Question: I use <URL>:

I use Toolbar as Actionbar, and I have no idea how to get this button. Usually to toggle drawer I use this:
'''
@Override
public boolean onOptionsItemSelected(MenuItem item) {
if (item.getItemId() == android.R.id.home) {
toggleDrawer(Gravity.START);
}
}
'''
But when I use Device Monitor to make snapshot of the screen, there's no view with id "home".
Any suggestions?
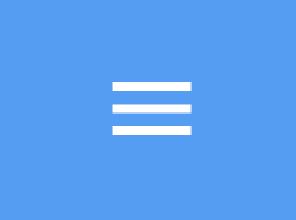
Answer: That is what's called the navigation button, and it's actually an 'ImageButton' nested inside the 'Toolbar'. Unfortunately, there is no public method or field by which to get reference to it, so we have to go roundabout.
There are several different approaches to this, of varying degrees of effectiveness and prudence. Take your pick.
### Navigation OnClickListener
If this hadn't occurred to you yet, I would point out the that 'View' parameter in the navigation 'OnClickListener''s method will be the navigation button itself. If you're setting that listener yourself, and you don't actually need access to the button until the user clicks it, there's nothing special you need to do, really.
- '''
toolbar.setNavigationOnClickListener(v -> {
ImageButton navigationButton = (ImageButton) v;
...
});
'''
- '''
toolbar.setNavigationOnClickListener {
val navigationButton = it as ImageButton
...
}
'''
### Iterative
If you have control over it and are able to set the toggle first thing, then directly afterward the navigation button should be the first (and possibly only) 'ImageButton' child of the 'Toolbar'. If you're confident that it is, then this is probably the most straightforward of the remaining methods.
- '''
static ImageButton getNavigationButton(Toolbar toolbar) {
for (int i = 0; i < toolbar.getChildCount(); ++i) {
final View child = toolbar.getChildAt(i);
if (child instanceof ImageButton) {
return (ImageButton) child;
}
}
return null;
}
'''
- '''
import androidx.core.view.children
val Toolbar.navigationButton: ImageButton?
get() = children.firstOrNull { it is ImageButton } as ImageButton?
'''
### Reflective
This method has the advantage of absolute certainty. However, it is reflection, so ya know, whatever your thoughts are on that.
- '''
static ImageButton getNavigationButton(Toolbar toolbar) {
try {
final Field mNavButtonView =
Toolbar.class.getDeclaredField("mNavButtonView");
mNavButtonView.setAccessible(true);
return (ImageButton) mNavButtonView.get(toolbar);
} catch (Exception e) {
return null;
}
}
'''
- '''
val Toolbar.navigationButton: ImageButton?
get() = try {
Toolbar::class.java
.getDeclaredField("mNavButtonView").apply {
isAccessible = true
}.get(this) as ImageButton?
} catch (e: Exception) {
null
}
'''
### Find by Content Description
This is the first of several methods that accomplish the task by setting some property of the navigation button with a special value. This one temporarily sets its content description to a unique value, and utilizes the 'ViewGroup#findViewsWithText()' method to look for it before restoring the original description.
This and the example both use this string resource, which can be whatever unique value you like, really:
'''
<string name="nav_button_locator">ToolbarNavigationButtonLocator</string>
'''
- '''
static ImageButton getNavigationButton(Toolbar toolbar) {
final CharSequence originalDescription =
toolbar.getNavigationContentDescription();
final CharSequence locator =
toolbar.getResources()
.getText(R.string.nav_button_locator);
toolbar.setNavigationContentDescription(locator);
final ArrayList<View> views = new ArrayList<>();
toolbar.findViewsWithText(
views,
locator,
View.FIND_VIEWS_WITH_CONTENT_DESCRIPTION);
toolbar.setNavigationContentDescription(originalDescription);
for (View view : views) {
if (view instanceof ImageButton) {
return (ImageButton) view;
}
}
return null;
}
'''
- '''
val Toolbar.navigationButton: ImageButton?
get() {
val originalDescription = navigationContentDescription
val locator =
resources.getText(R.string.nav_button_locator)
navigationContentDescription = locator
val views = ArrayList<View>()
findViewsWithText(
views,
locator,
View.FIND_VIEWS_WITH_CONTENT_DESCRIPTION
)
navigationContentDescription = originalDescription
return views.firstOrNull { it is ImageButton } as ImageButton?
}
'''
### Find by Tag
This method takes advantage of being able to style the navigation button through the 'toolbarNavigationButtonStyle' theme attribute. In the specified style, we set the 'android:tag' attribute to our unique locator string, and use the 'View#findViewWithTag()' method to grab it at runtime.
'''
<style name="Theme.YourApp" parent="...">
...
<item name="toolbarNavigationButtonStyle">@style/Widget.App.Button.Navigation</item>
</style>
<style name="Widget.App.Button.Navigation" parent="Widget.AppCompat.Toolbar.Button.Navigation">
<item name="android:tag">@string/nav_button_locator</item>
</style>
'''
- '''
static ImageButton getNavigationButton(Toolbar toolbar) {
final CharSequence tag =
toolbar.getResources().getText(R.string.nav_button_locator);
return toolbar.findViewWithTag(tag);
}
'''
- '''
val Toolbar.navigationButton: ImageButton?
get() = findViewWithTag(resources.getText(R.string.nav_button_locator))
'''
### Find by ID
Using the same styling technique as the tag method, we can instead set the 'android:id' attribute, and possibly get this working with the familiar 'findViewById()' functionality. However, if they ever do set an ID on that button - even if just for internal use - this will very likely fail or break something in the 'Toolbar'.
We first define an ID to assign the button:
'''
<item name="navigation_button" type="id" />
'''
Then alter the previous theme setup to set the ID rather than the tag:
'''
<style name="Theme.YourApp" parent="...">
...
<item name="toolbarNavigationButtonStyle">@style/Widget.App.Button.Navigation</item>
</style>
<style name="Widget.App.Button.Navigation" parent="Widget.AppCompat.Toolbar.Button.Navigation">
<item name="android:id">@id/navigation_button</item>
</style>
'''
Just for completeness' sake:
- '''
static ImageButton getNavigationButton(Toolbar toolbar) {
return toolbar.findViewById(R.id.navigation_button);
}
'''
- '''
val Toolbar.navigationButton: ImageButton?
get() = findViewById(R.id.navigation_button)
'''
### Drawable Callback
This one takes advantage of the fact that an 'ImageButton' will set itself as its source 'Drawable''s 'Callback'. We create a throwaway 'Drawable' to temporarily set as the navigation icon, check if the 'Callback' object is our 'ImageButton', and restore the original icon. We set our own 'Drawable' unconditionally here, rather than fiddling with checking for an existing one first.
- '''
static ImageButton getNavigationButton(Toolbar toolbar) {
final Drawable originalIcon = toolbar.getNavigationIcon();
final ColorDrawable temporaryDrawable = new ColorDrawable(0);
toolbar.setNavigationIcon(temporaryDrawable);
Object callback = temporaryDrawable.getCallback();
toolbar.setNavigationIcon(originalIcon);
if (callback instanceof ImageButton) {
return (ImageButton) callback;
}
else {
return null;
}
}
'''
- '''
val Toolbar.navigationButton: ImageButton?
get() {
val originalIcon: Drawable? = navigationIcon
val temporaryDrawable = ColorDrawable(0)
navigationIcon = temporaryDrawable
val callback: Any? = temporaryDrawable.callback
navigationIcon = originalIcon
return callback as? ImageButton
}
'''
---
#### Notes:
- The navigation button is instantiated dynamically on demand. This means that something must have set some navigation button property before you can find it, whether that something is a theme setting or some code of your own. This isn't a problem for the and options, as they begin by setting such a property. For the other methods, however, you might need to take care with your timing.- Previous revisions of this answer assumed that some setups might be using the 'Toolbar''s logo for the toggle, in lieu of the navigation button. This is highly unlikely, so its mention is moved to this footnote, if only to retain the knowledge somewhere accessible.- 'OnClickListener''View'- 'ImageView'- 'View''mLogoView'- 'Toolbar''setLogoDescription()'- 'setLogo()'- 'View'